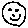
Label: smiley face